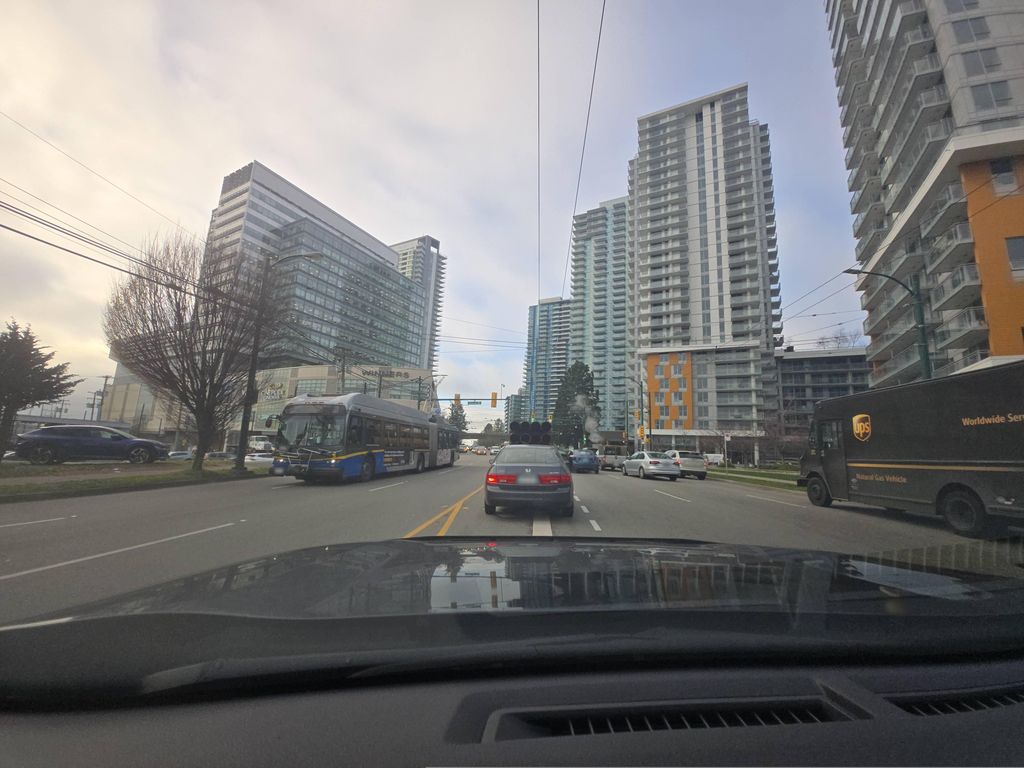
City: vancouver